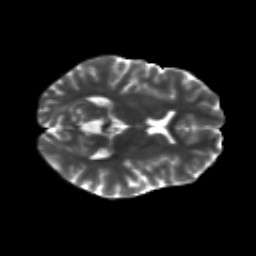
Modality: T2w
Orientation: axial
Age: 20
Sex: female
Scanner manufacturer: siemens
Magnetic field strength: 3 T
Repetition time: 8.8 s
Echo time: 0.085 s